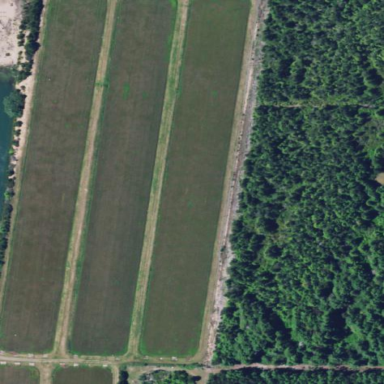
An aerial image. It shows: Farmland with cranberries as the main crop.